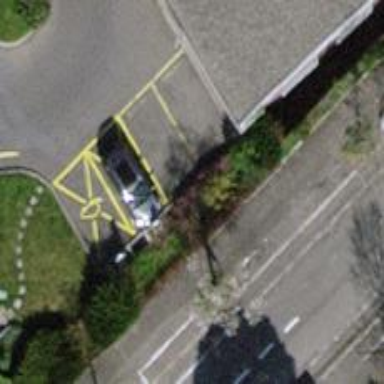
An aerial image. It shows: Charging station.